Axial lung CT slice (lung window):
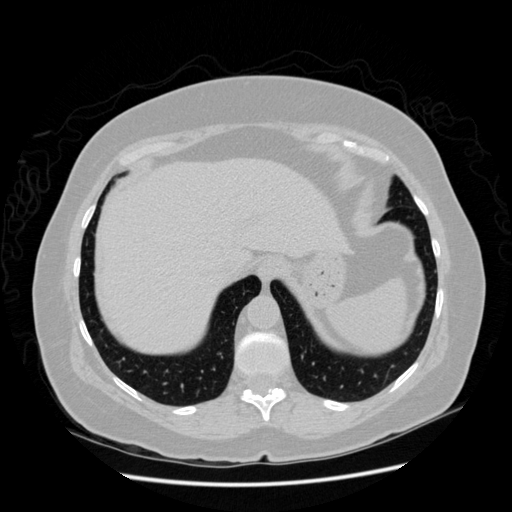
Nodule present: no